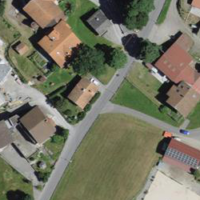
EUNIS habitat code: 55
Species observed at this site:
Certhia brachydactyla
Corvus corone
Cyanistes caeruleus
Lophophanes cristatus
Pyrrhula pyrrhula
Dendrocopos major
Fringilla coelebs
Passer domesticus
Spinus spinus
Carduelis carduelis
Turdus merula
Fringilla montifringilla
Parus major
Milvus milvus
Pica pica
Sitta europaea
Garrulus glandarius
Periparus ater